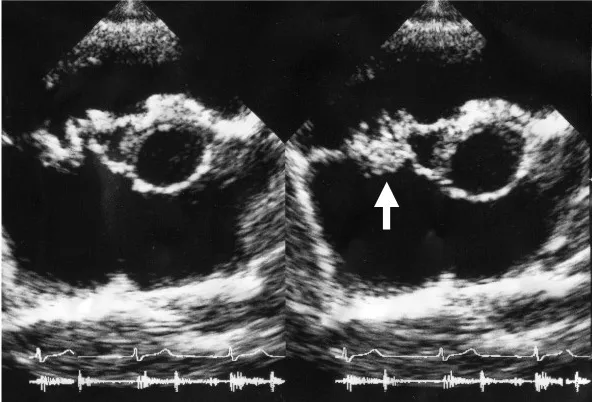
Vegetation on tricuspid valve by echocardiography. Arrow denotes the vegetation.
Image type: radiology (ultrasound)